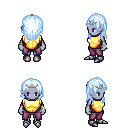
a pixel art fantasy rpg character, female body template, dark elf, purple skin, gold chest armor, magenta pants, white cyan long hairstyle, silver tiara, bracelets, metal boots, four views (front, back, left, right), 2x2 character sprite sheet, small pixel art, hard edges, no anti-aliasing